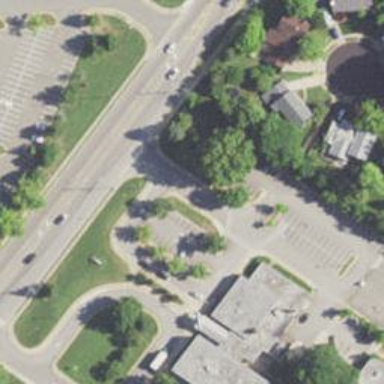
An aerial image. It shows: Marked crossing on footway.